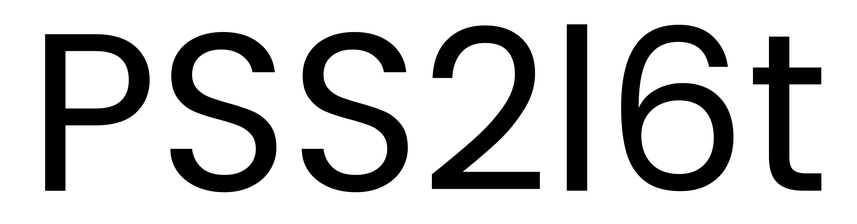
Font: Poppins-Regular